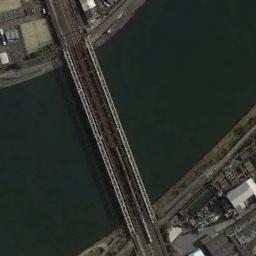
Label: bridge